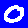
Digit: 0